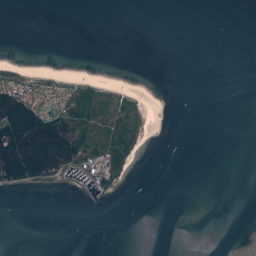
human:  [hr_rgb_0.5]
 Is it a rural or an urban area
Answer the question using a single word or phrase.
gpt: rural

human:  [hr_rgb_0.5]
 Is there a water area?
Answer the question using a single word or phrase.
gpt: yes

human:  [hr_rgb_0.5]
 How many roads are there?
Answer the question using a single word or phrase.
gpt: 97

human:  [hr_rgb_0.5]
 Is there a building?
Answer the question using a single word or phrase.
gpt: yes

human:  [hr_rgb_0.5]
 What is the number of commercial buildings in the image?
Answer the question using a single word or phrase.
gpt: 51

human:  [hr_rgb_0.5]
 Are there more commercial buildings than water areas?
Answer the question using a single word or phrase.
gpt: yes

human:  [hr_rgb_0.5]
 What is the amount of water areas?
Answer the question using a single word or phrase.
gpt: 4

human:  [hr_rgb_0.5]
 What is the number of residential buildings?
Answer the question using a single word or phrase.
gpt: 47

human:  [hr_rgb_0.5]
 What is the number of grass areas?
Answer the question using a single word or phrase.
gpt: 16

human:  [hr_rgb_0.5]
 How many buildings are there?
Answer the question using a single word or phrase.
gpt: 98

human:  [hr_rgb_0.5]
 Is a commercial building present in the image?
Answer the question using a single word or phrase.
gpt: yes

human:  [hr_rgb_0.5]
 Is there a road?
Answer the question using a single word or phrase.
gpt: yes

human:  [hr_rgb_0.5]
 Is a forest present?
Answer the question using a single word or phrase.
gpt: yes

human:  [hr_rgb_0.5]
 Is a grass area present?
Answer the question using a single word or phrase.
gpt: yes

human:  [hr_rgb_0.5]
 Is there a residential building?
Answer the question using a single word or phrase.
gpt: yes

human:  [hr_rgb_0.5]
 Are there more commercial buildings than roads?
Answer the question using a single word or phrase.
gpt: no

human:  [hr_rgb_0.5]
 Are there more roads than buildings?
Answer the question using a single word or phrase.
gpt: no

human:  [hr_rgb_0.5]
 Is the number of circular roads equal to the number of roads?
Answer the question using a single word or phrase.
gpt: no

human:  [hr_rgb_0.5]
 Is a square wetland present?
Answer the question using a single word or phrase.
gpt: no

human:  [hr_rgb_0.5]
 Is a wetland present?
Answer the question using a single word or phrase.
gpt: yes

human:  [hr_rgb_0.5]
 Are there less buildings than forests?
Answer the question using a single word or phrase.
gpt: no

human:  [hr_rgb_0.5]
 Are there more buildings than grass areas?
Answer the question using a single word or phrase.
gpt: yes

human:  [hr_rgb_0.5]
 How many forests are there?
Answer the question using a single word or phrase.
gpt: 64

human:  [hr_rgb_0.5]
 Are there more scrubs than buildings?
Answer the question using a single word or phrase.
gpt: no

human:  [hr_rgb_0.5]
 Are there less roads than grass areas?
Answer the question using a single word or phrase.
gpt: no

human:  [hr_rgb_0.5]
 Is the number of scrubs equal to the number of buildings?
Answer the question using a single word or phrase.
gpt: no

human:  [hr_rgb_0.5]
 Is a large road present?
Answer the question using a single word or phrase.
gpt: no

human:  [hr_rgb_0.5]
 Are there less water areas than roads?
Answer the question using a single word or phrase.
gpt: yes

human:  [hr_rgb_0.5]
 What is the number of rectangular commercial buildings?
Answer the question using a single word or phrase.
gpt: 45

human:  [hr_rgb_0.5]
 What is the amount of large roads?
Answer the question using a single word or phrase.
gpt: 0

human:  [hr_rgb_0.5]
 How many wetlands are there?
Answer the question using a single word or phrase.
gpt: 21

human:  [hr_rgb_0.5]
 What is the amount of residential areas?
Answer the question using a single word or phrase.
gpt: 1

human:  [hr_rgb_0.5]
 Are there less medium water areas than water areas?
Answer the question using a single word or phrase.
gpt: yes

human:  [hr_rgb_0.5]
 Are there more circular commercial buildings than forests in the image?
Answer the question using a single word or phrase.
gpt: no

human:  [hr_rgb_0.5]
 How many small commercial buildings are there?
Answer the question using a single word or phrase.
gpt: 51

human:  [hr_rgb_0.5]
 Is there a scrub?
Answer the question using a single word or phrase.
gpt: yes

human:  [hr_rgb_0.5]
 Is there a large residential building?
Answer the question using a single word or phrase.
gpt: no

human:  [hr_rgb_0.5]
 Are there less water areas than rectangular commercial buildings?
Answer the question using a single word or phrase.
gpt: yes

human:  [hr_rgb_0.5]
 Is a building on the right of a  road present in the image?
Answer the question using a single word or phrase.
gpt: yes

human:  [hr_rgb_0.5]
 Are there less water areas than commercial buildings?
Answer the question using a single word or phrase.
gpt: yes

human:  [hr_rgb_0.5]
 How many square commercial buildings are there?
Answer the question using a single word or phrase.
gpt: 0

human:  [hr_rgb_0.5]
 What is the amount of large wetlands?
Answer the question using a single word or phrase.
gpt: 20

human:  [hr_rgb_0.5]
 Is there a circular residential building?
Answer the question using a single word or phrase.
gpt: no

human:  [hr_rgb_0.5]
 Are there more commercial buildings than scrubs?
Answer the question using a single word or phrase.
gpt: yes

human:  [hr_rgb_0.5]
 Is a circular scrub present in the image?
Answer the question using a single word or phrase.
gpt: no

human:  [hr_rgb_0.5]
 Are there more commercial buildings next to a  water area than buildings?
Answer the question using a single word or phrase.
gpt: no

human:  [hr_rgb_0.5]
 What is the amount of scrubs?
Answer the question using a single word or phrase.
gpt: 29

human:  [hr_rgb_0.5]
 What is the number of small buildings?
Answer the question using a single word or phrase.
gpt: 96

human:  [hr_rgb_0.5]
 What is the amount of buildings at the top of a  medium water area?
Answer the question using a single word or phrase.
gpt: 0

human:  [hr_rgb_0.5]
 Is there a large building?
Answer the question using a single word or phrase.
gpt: no

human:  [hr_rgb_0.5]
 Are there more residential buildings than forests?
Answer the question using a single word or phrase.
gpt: no

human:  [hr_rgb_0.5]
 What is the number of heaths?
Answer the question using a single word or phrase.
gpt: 3

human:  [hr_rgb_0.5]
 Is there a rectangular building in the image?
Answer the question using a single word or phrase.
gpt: yes

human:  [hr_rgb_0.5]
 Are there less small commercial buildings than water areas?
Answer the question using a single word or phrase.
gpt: no

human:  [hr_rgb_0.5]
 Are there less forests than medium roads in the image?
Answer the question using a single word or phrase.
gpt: no

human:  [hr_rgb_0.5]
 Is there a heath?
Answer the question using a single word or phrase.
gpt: yes

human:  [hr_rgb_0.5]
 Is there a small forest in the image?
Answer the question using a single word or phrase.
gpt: yes

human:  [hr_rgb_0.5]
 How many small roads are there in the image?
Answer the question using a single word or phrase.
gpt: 97

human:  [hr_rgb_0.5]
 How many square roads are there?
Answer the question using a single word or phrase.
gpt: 0

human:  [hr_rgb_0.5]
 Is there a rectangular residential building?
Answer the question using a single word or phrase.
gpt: yes

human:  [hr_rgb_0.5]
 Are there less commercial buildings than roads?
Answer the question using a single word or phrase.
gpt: yes

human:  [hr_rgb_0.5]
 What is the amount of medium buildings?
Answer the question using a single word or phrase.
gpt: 2

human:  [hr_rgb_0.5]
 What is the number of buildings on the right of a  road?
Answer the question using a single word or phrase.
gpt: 98

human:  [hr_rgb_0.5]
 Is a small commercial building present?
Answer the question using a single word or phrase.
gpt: yes